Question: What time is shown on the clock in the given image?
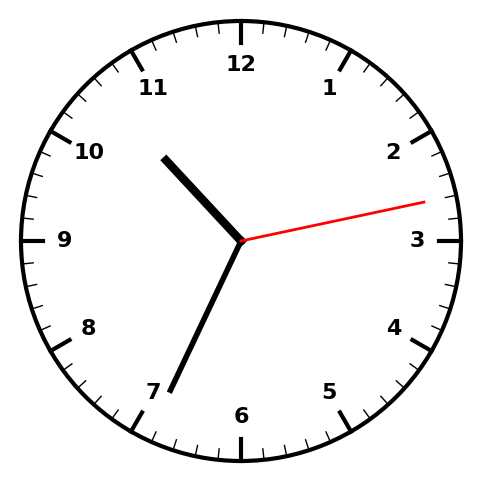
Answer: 10:34:13